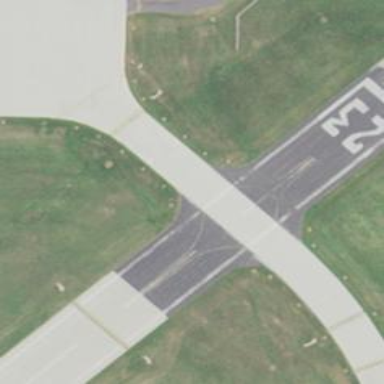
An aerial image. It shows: Image of taxiway at airport.